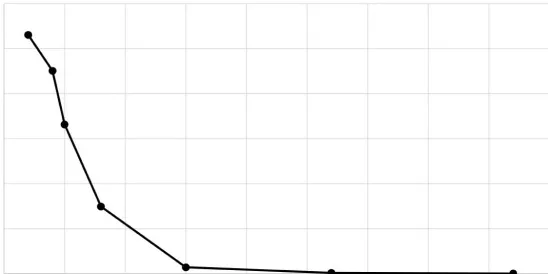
(C) hCG concentration in the course of the disease.
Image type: chart (chart)